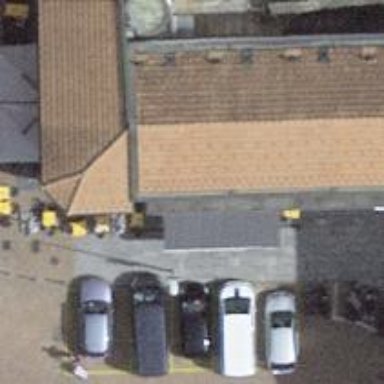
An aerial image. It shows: Bar.